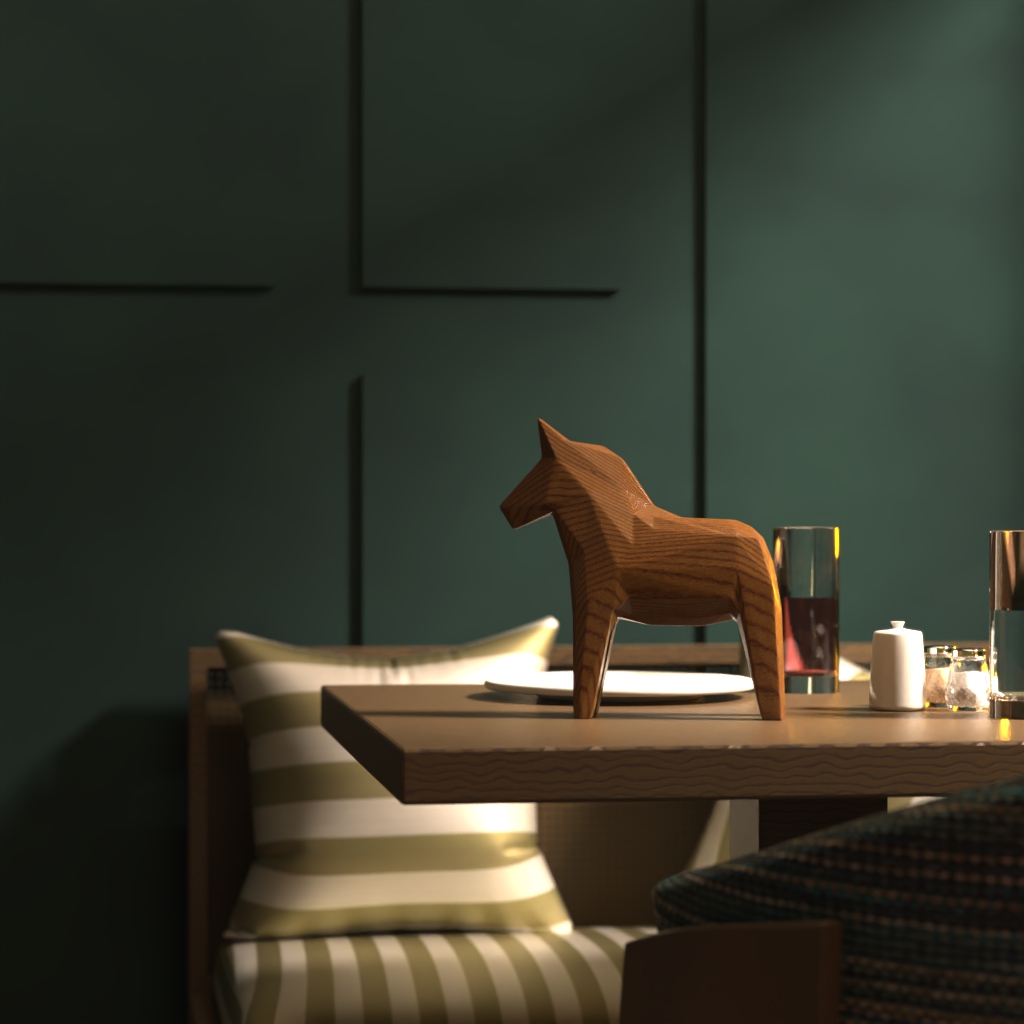
A high quality rendering of a dalahest_oak dalecarlian horse figurine made of varnished dark oak standing on a wooden table in an a sunset landscape with sunset lighting,wide shot from the left, 100 mm, f 5.6